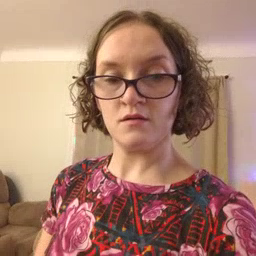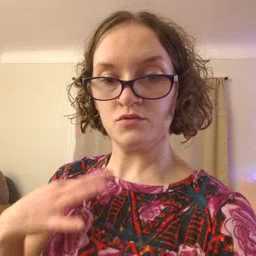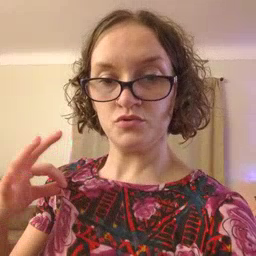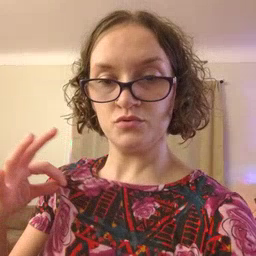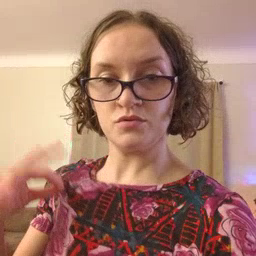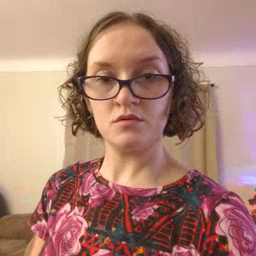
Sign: shirt